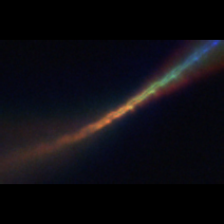
Taxon: Psuedo-nitzschia
Group: Diatoms